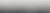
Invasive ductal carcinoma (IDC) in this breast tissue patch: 0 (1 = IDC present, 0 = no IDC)